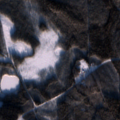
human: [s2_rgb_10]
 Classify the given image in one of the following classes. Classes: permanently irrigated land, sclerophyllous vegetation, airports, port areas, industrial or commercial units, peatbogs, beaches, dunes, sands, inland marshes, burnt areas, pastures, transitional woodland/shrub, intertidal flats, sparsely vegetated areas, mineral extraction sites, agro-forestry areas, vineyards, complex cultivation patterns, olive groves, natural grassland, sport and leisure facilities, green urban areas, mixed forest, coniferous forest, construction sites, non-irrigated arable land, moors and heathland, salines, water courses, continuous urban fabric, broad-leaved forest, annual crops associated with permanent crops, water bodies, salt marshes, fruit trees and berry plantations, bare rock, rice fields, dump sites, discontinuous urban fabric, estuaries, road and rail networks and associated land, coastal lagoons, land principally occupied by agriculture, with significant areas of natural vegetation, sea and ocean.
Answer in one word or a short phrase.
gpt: coniferous forest